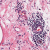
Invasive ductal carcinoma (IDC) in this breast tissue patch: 0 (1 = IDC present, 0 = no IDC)